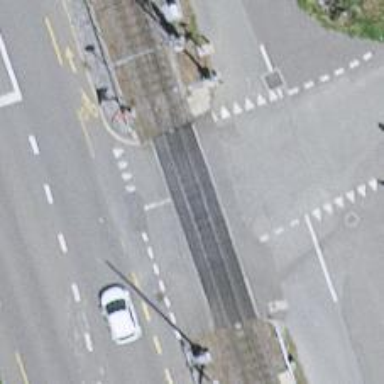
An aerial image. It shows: Railway level crossing.